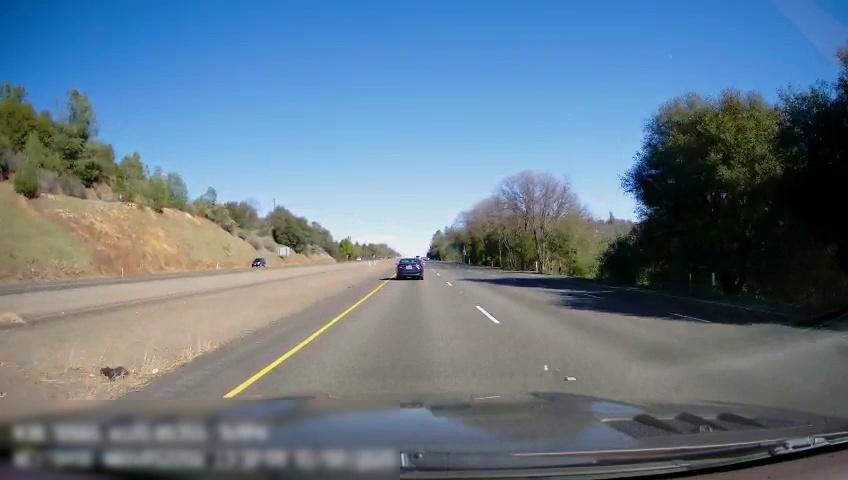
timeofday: Day
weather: Sunny
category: Drivable Space
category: Drivable Space
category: Vehicles | SUV
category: Vehicles | Car
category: Lanes | Current Lane
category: Lanes | Current Lane
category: Lanes | Alternate Lane
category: Lanes | Alternate Lane